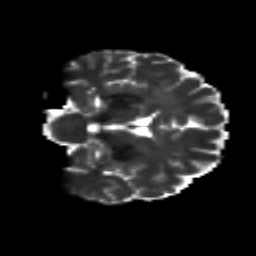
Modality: T2w
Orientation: coronal
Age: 64
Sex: female
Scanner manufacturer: siemens
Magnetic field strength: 3 T
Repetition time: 8.6 s
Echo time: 0.095 s